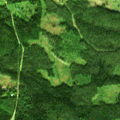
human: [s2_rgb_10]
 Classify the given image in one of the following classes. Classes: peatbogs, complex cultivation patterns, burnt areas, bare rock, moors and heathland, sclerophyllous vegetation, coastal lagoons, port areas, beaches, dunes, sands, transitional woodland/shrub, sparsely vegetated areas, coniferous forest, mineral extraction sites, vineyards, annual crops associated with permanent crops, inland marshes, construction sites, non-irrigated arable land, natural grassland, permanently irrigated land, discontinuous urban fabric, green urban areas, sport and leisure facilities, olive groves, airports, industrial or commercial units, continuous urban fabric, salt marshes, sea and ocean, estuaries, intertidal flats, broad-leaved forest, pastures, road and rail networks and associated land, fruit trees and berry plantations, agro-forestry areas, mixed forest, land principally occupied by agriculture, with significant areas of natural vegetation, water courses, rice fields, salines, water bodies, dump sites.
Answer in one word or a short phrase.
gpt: coniferous forest, mixed forest, transitional woodland/shrub